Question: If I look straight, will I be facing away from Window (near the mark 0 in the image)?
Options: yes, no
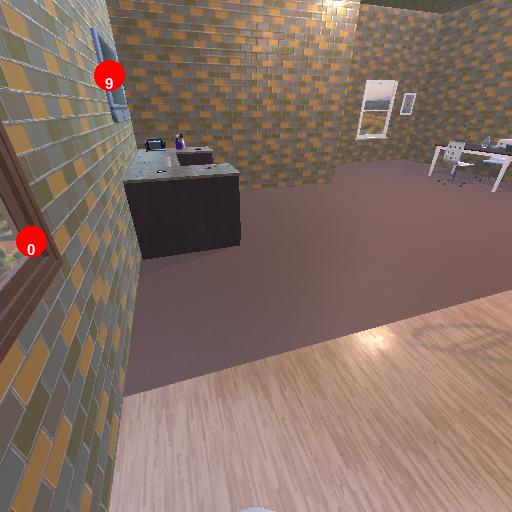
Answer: yes